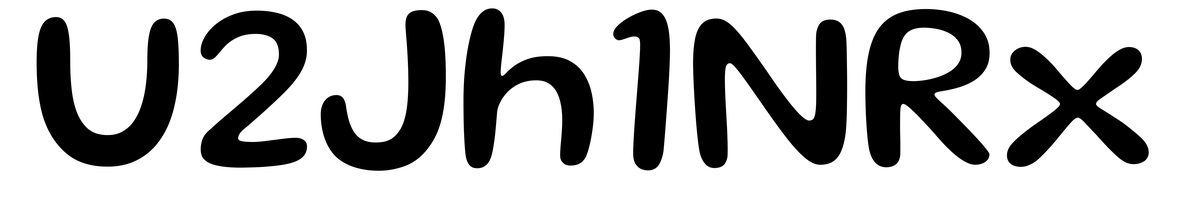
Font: Gluten_Regular